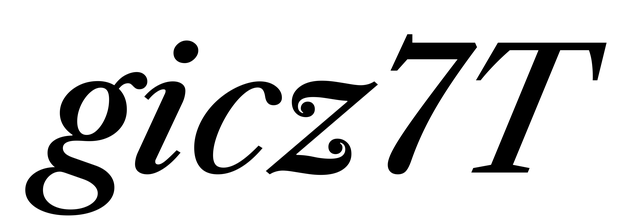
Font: LibreCaslonText-Italic_Medium_Italic